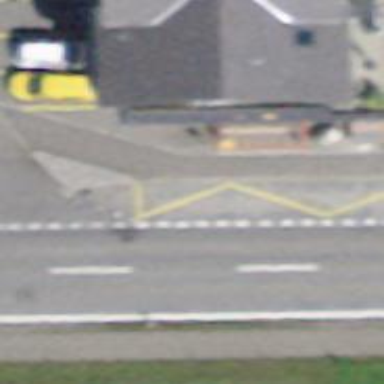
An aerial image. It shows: Platform for public transport is situated by the road.